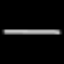
Label: line